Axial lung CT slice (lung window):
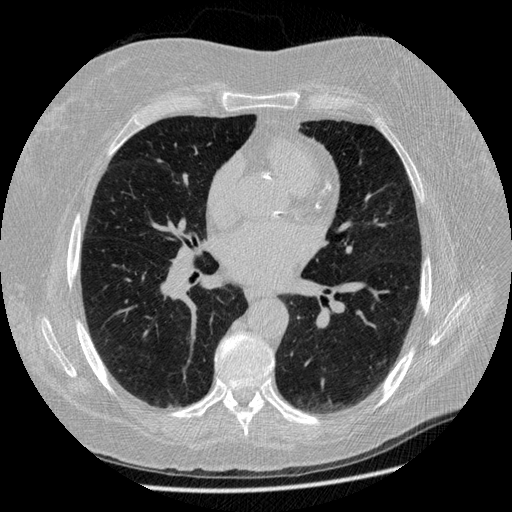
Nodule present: no